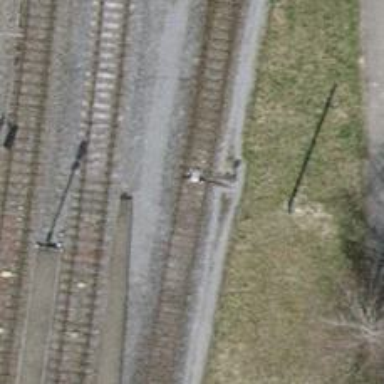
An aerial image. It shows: Railway switch.